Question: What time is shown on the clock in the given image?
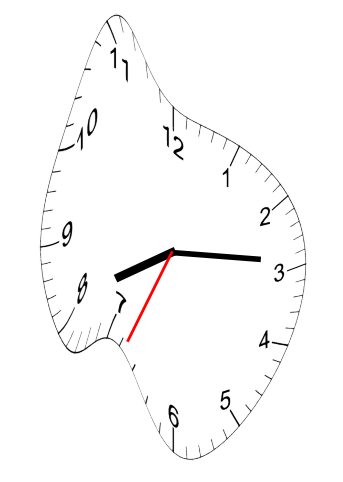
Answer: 08:14:34